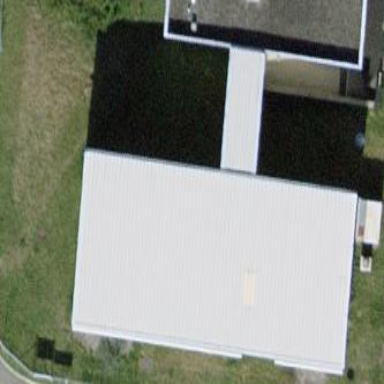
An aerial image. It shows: Office building with flat roof.